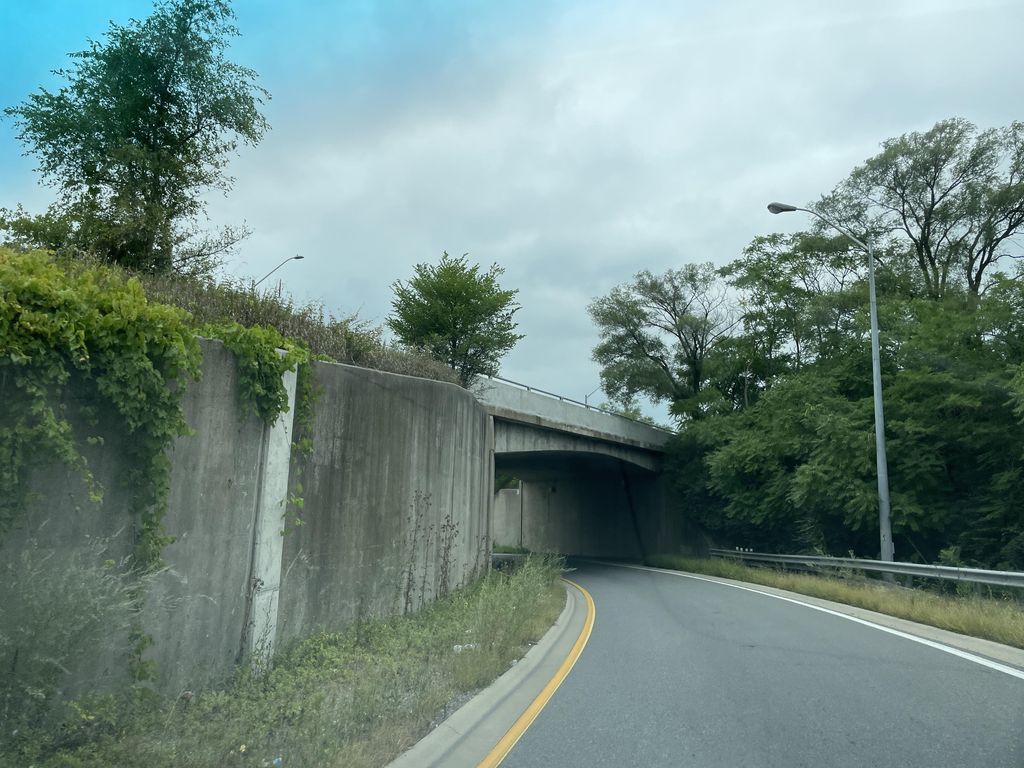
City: hamilton